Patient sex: M
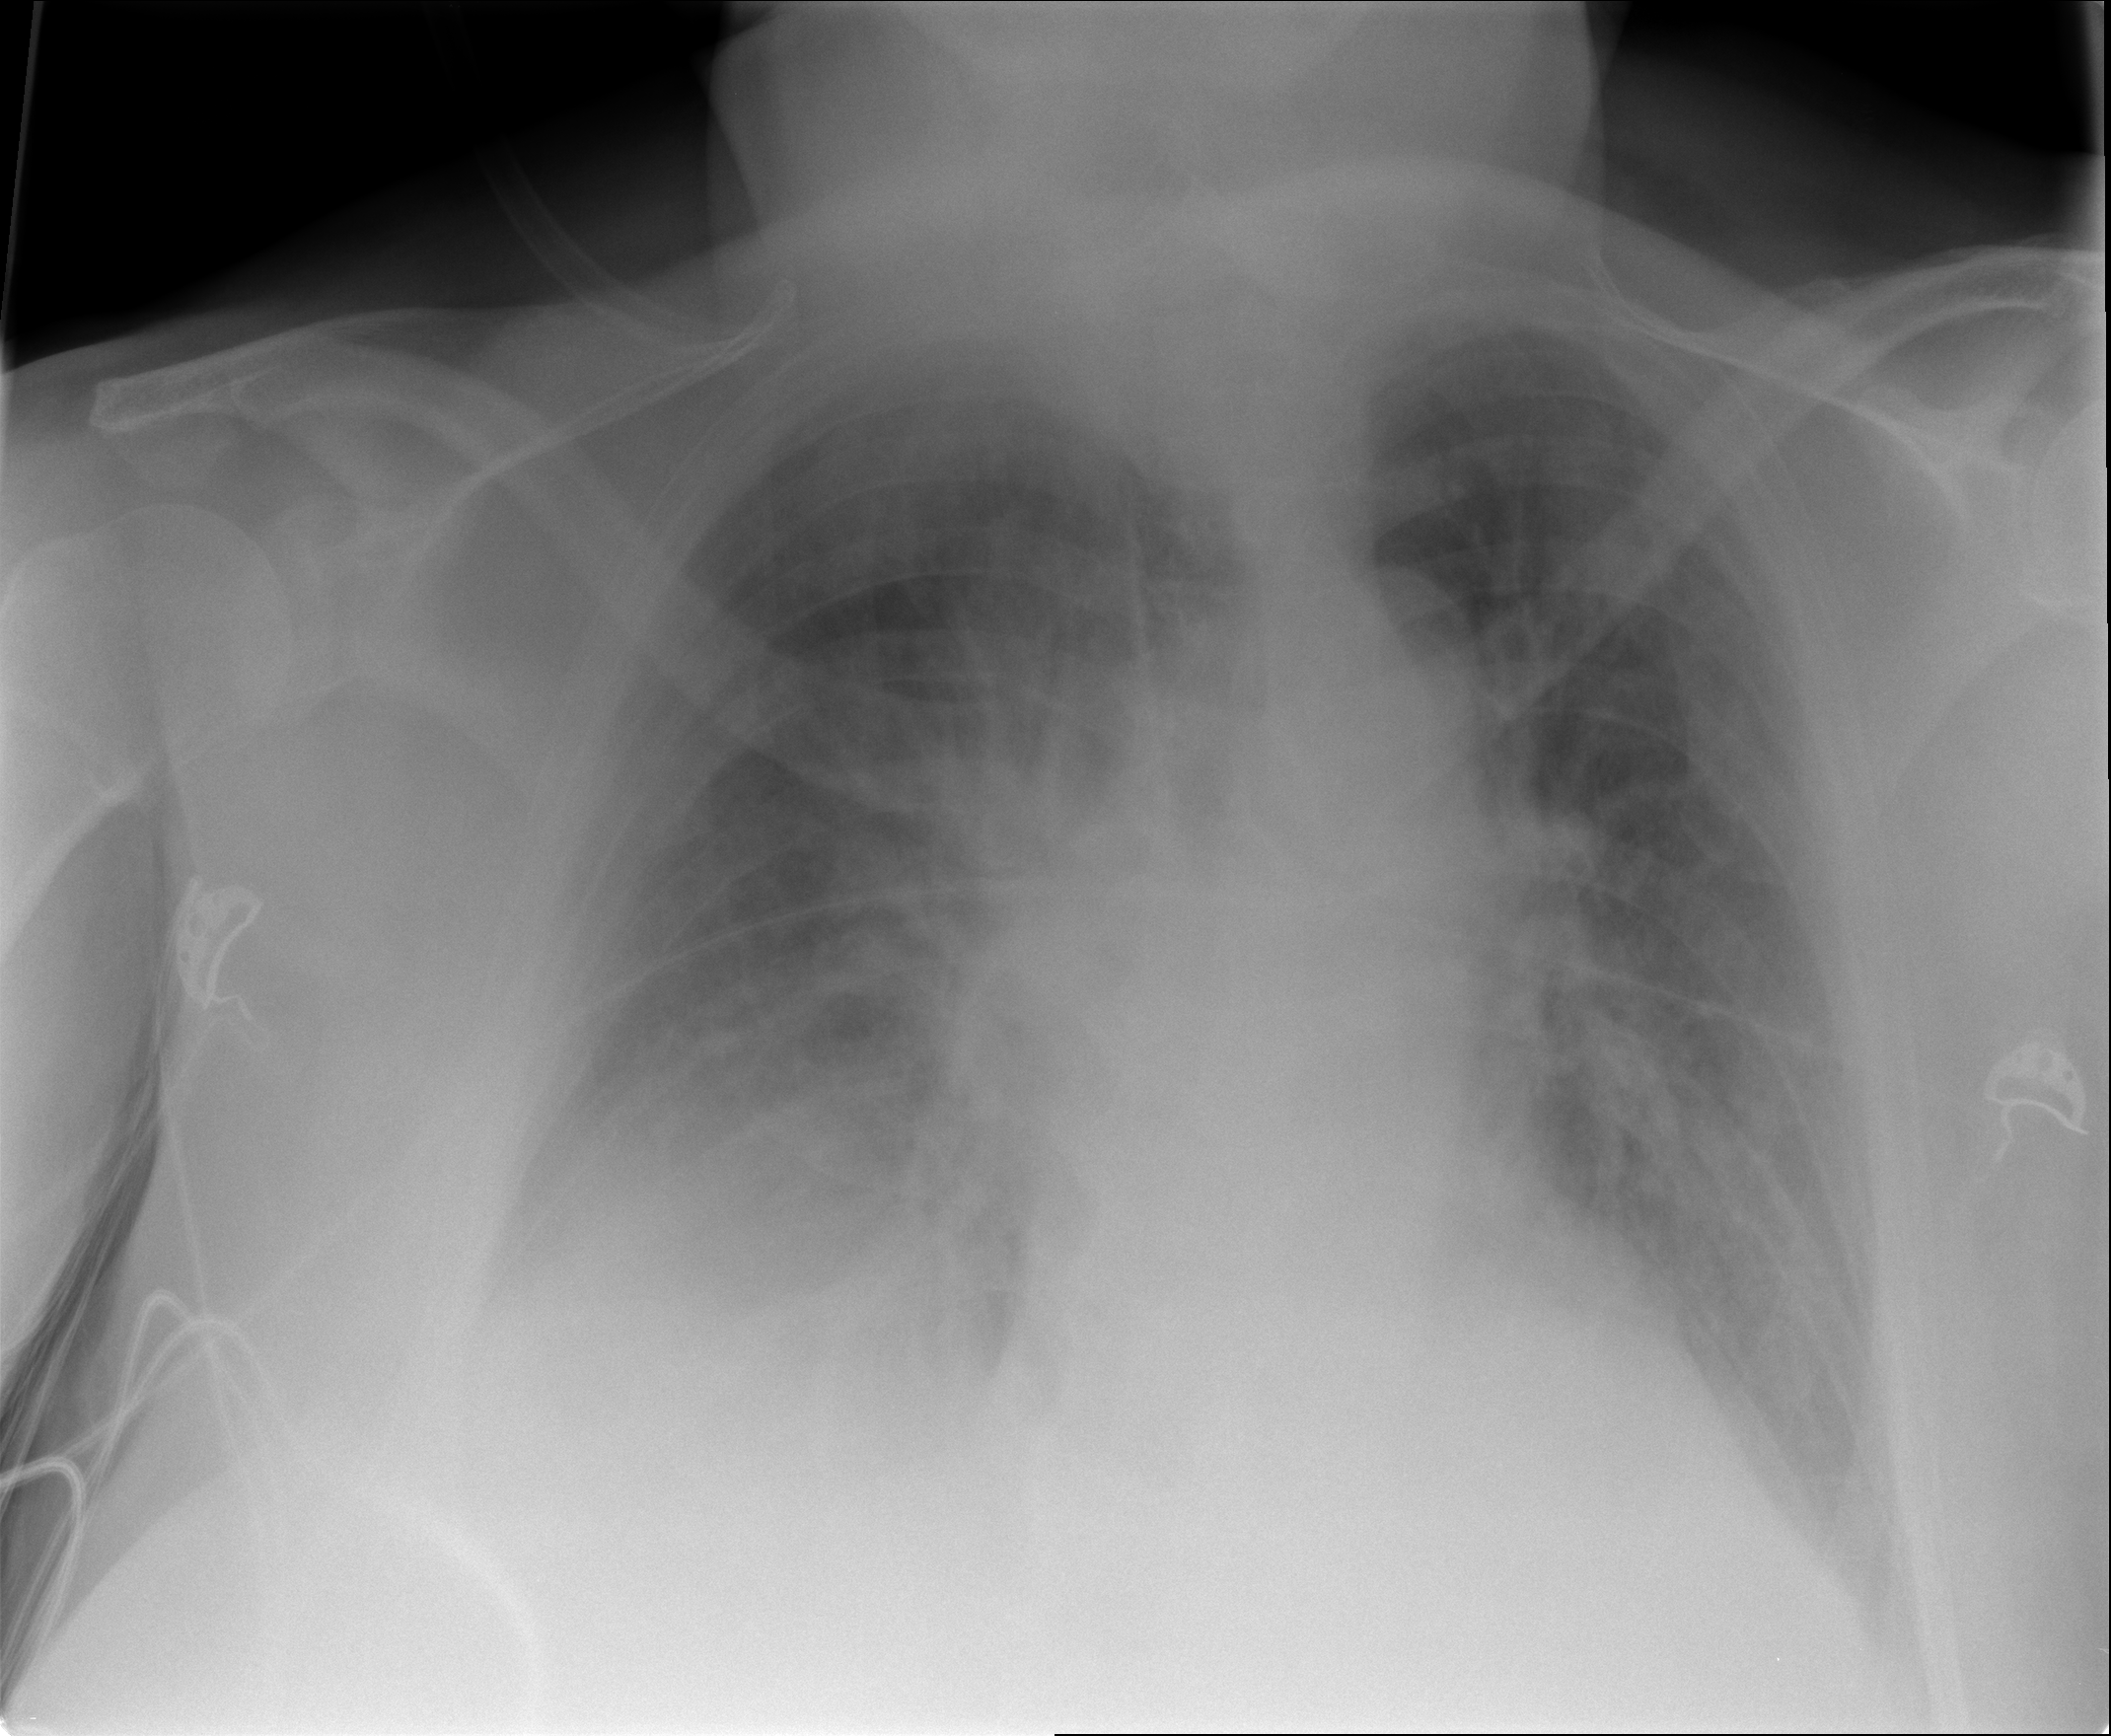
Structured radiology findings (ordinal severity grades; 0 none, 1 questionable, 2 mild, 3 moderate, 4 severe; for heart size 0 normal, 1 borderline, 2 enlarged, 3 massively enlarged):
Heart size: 0
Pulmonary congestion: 3
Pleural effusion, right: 2
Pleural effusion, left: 2
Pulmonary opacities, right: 3
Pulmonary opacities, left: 3
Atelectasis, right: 2
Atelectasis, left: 2